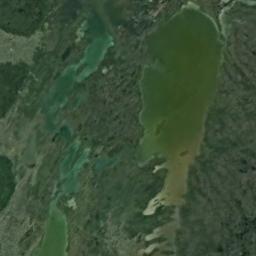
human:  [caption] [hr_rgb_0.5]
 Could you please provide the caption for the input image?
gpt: There are many trees around the lake .

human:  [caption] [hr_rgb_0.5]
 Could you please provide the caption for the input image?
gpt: The lake lies in a mountainous area and the water is deep green .

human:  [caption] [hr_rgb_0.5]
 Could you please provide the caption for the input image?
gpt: Two green lakes surrounded by forest .

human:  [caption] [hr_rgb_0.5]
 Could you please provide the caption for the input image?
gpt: The lake in the picture is very messy .

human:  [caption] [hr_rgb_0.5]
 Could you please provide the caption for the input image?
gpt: There are green meadows around the green lakes .